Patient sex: F
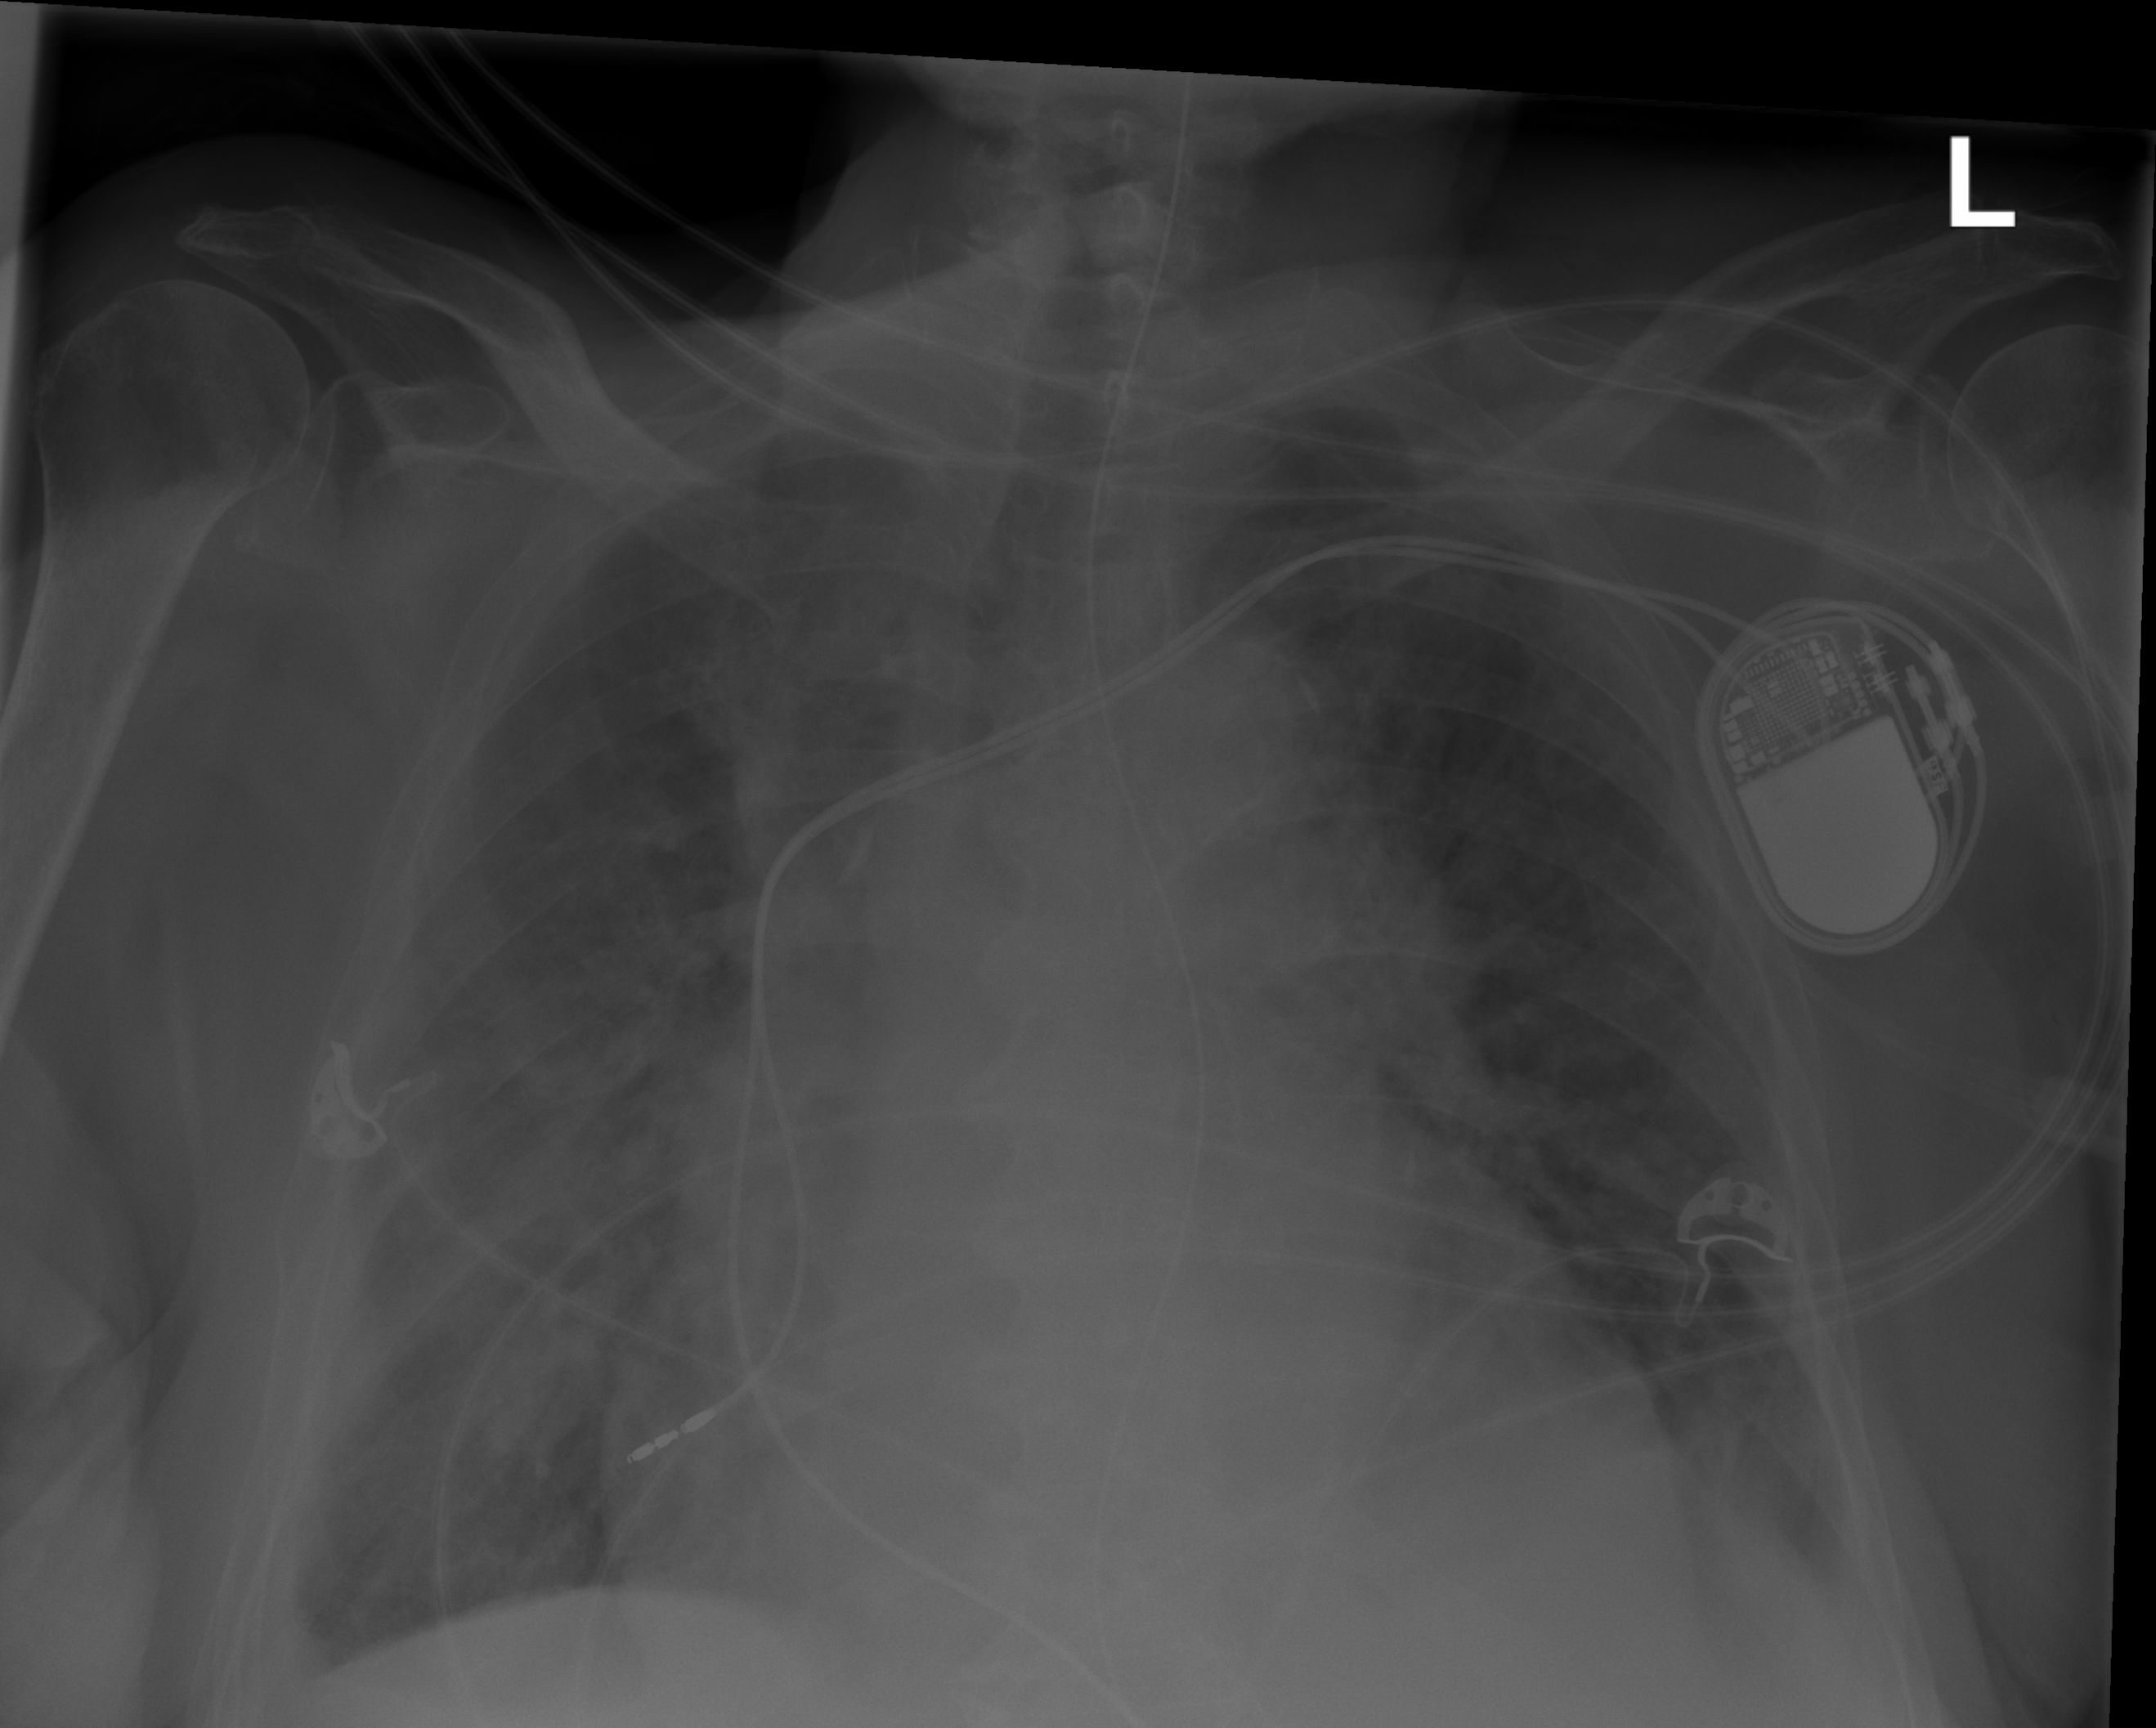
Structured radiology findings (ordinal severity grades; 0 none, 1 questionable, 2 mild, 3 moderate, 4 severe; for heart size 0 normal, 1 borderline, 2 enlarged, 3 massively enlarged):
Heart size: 3
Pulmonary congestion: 0
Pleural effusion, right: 1
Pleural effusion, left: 2
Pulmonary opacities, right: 3
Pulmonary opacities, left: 0
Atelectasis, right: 2
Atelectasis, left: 2